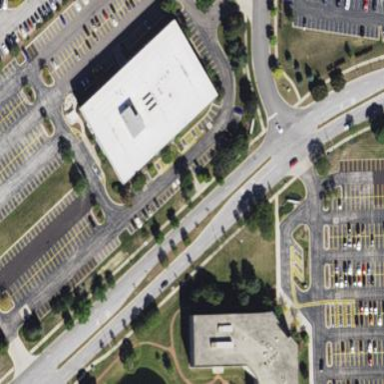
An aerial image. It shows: Office building.